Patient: sex F, age 31
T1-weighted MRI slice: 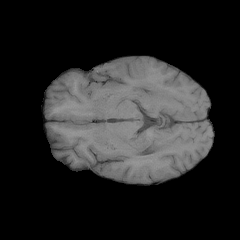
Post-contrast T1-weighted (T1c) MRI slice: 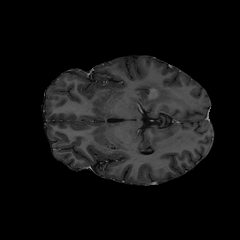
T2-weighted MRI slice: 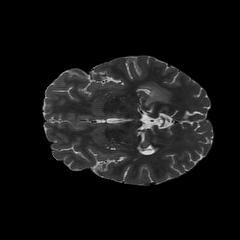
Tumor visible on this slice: yes
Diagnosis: Glioblastoma, IDH-wildtype
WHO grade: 4